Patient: sex F, age 31
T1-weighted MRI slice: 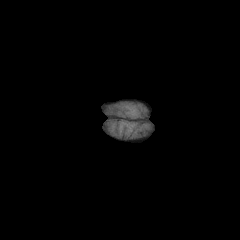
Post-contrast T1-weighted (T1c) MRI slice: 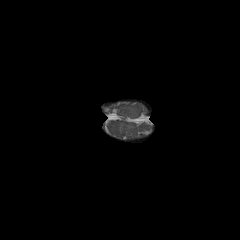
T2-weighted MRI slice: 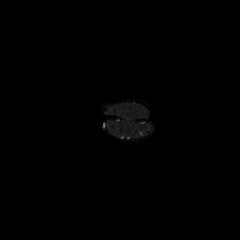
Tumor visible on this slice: no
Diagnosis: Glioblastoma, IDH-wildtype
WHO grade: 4